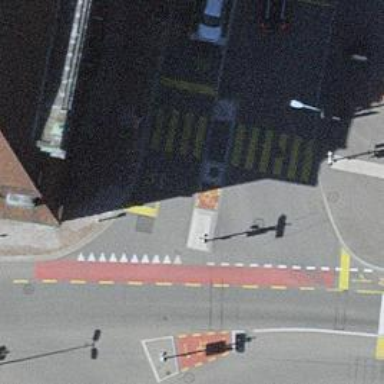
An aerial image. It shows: Road crossing with traffic signals and pedestrian island.